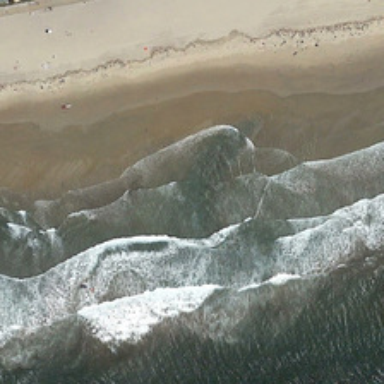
The waves set in towards the shore .